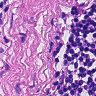
Metastatic tissue present: no